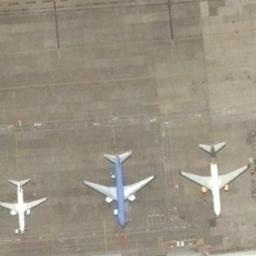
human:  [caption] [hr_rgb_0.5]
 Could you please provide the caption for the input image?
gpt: There is a blue fuselage plane between the two white planes .

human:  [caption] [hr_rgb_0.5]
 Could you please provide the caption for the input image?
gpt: There are a blue plane and two white planes on the runway .

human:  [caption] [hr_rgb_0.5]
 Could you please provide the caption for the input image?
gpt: Three planes parked in a line on the airport .

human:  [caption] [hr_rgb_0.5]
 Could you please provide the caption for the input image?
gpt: There are three planes of different colors and sizes on a clearing .

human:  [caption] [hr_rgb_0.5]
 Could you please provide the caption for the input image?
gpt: Three planes are in the parking lot .